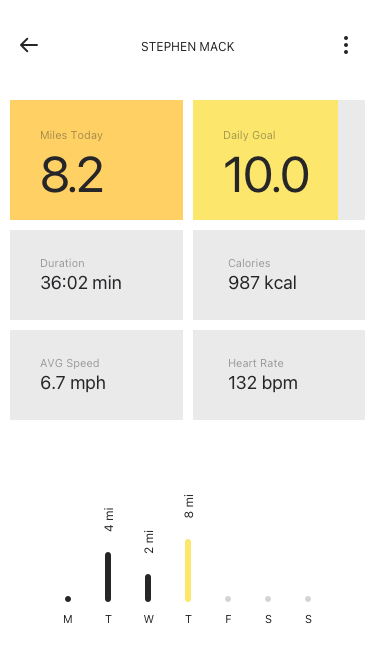
Text in this UI design:
m
4 mi
2 mi
8 mi
t
t
f
s
s
w
Duration
36:02 min
Calories
987 kcal
AVG Speed
6.7 mph
Heart Rate
132 bpm
8.2
Miles Today
10.0
Daily Goal